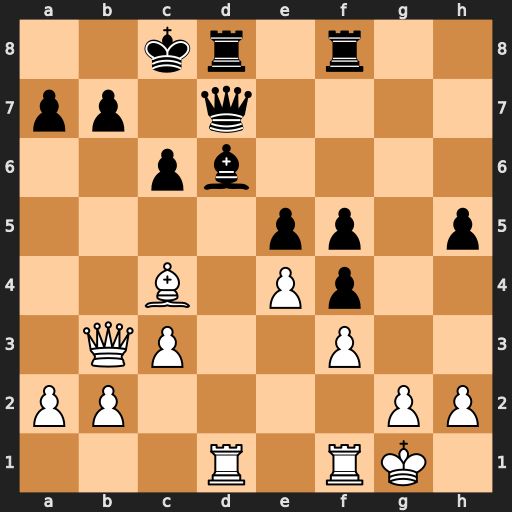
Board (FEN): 2kr1r2/pp1q4/2pb4/4pp1p/2B1Pp2/1QP2P2/PP4PP/3R1RK1
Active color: w
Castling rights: -
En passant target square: -
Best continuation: Be6 Kc7 Bxd7